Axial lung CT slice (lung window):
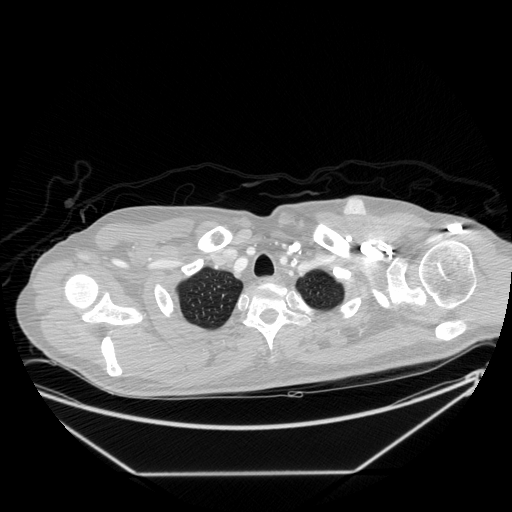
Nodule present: no